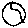
Label: moon